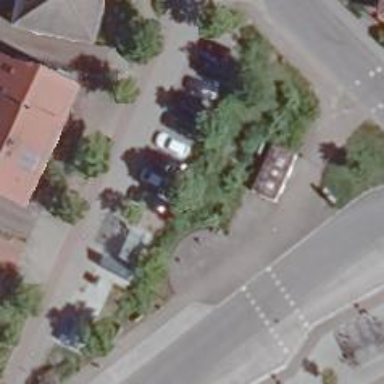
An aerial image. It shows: Parking area with paving stones.